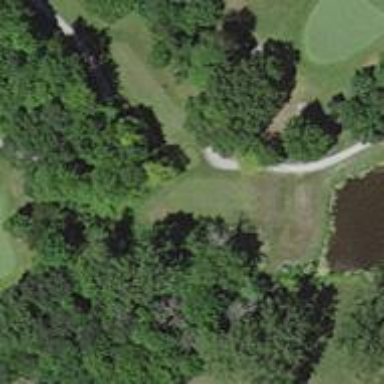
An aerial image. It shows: Service road used as golf cart path.